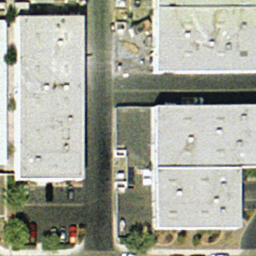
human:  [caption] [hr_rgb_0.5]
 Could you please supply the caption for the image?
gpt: There are some cars parked at the roadside .

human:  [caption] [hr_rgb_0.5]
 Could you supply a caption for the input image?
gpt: There are buildings and roads .

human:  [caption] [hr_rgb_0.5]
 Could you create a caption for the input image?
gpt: Some cars parked on the road which beside some buildings .

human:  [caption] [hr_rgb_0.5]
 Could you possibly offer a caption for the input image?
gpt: There are some roads between buildings .

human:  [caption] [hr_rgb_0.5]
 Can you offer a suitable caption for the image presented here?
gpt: There are some white buildings .